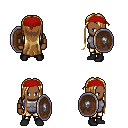
a pixel art fantasy rpg character, male body template, human, dark skin, steel chest armor, gold greaves, blonde extra-long hairstyle, red bandana, leather bracers, black shoes, shield, four views (front, back, left, right), 2x2 character sprite sheet, small pixel art, hard edges, no anti-aliasing